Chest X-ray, PA view. Patient: 28 years old, sex F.
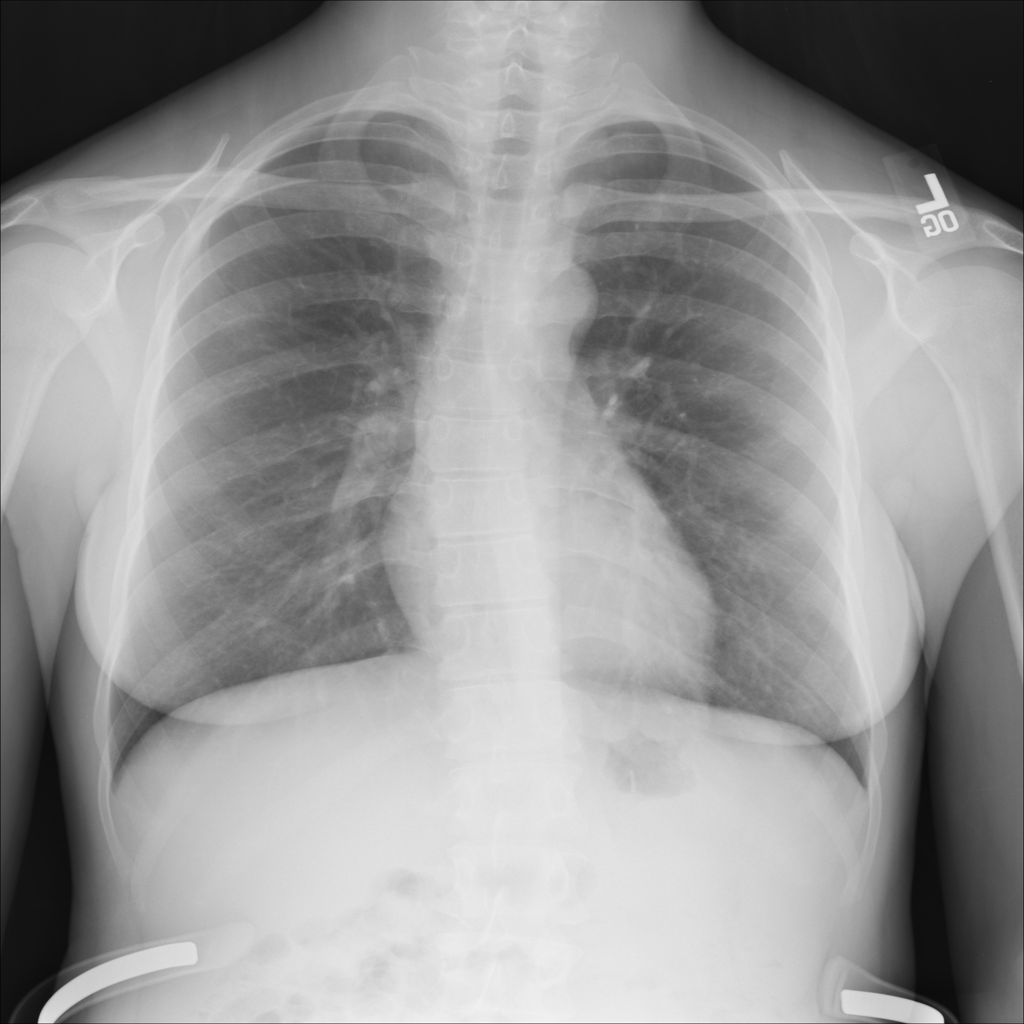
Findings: No Finding